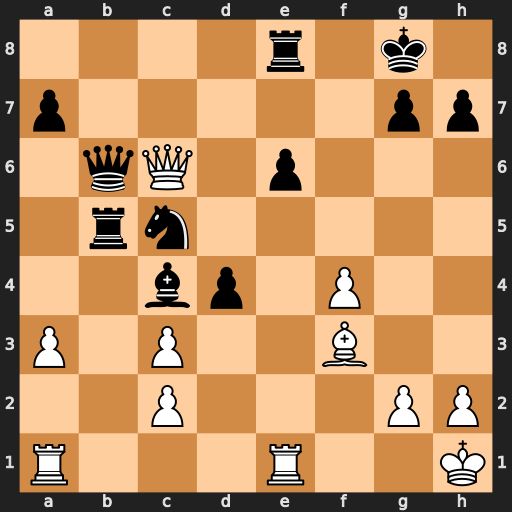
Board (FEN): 4r1k1/p5pp/1qQ1p3/1rn5/2bp1P2/P1P2B2/2P3PP/R3R2K
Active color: w
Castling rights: -
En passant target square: -
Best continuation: Qxe8#